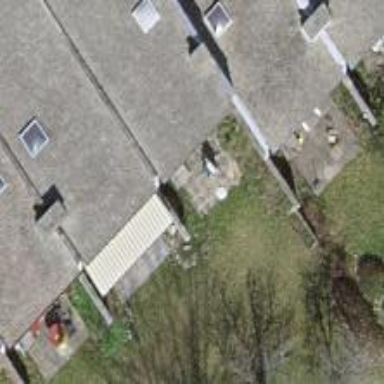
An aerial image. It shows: Semidetached house with flat roof.